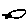
Label: fish